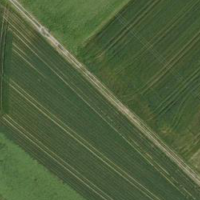
EUNIS habitat code: 52
Species observed at this site:
Buteo buteo